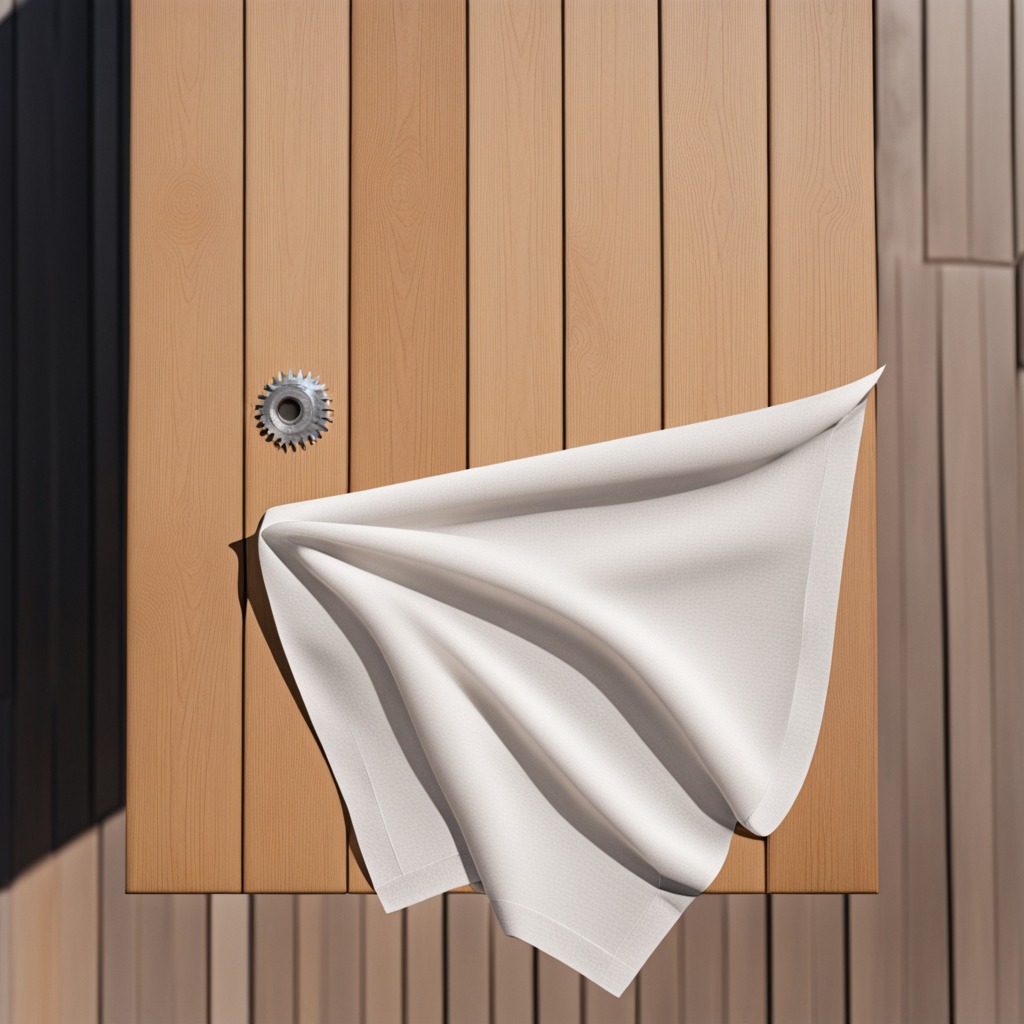
A steel gear with teeth is lying on a wooden table in an outdoor workshop during daytime bright natural light soft shadows worn but beneath the cloth.